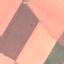
Land use / land cover: AnnualCrop